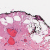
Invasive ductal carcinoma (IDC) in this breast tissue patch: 0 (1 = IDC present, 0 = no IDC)